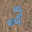
Label: 2